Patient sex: M
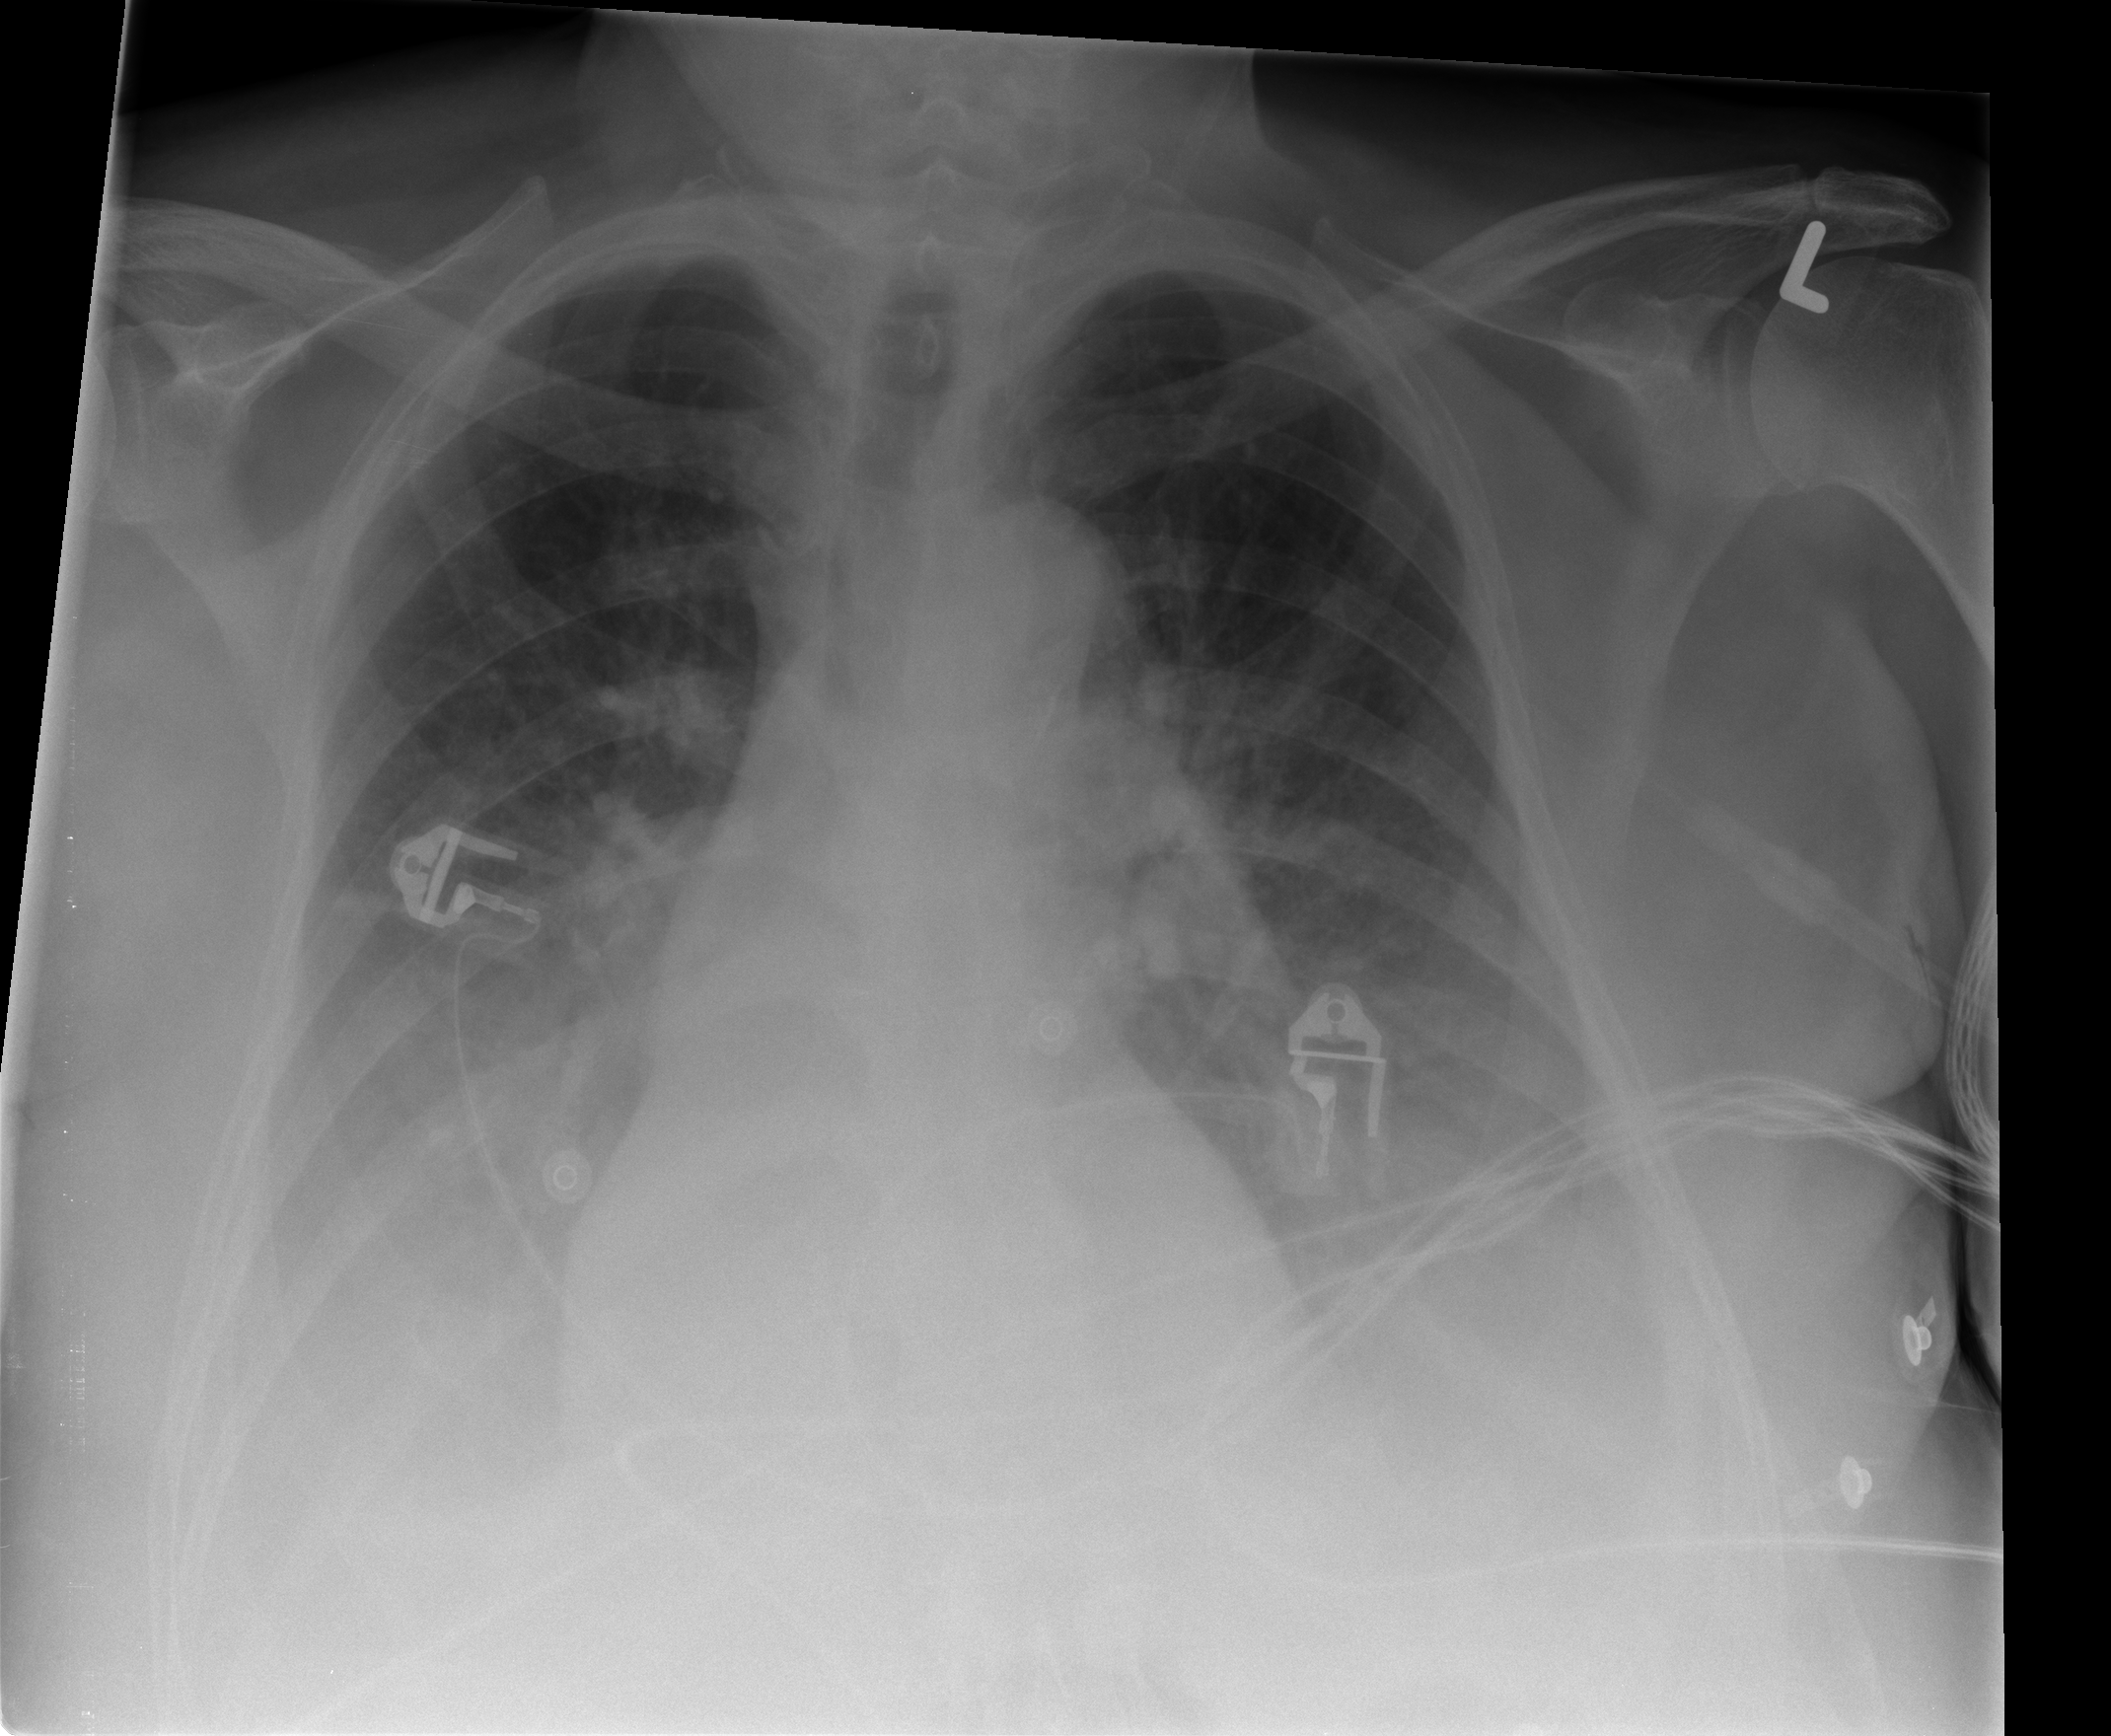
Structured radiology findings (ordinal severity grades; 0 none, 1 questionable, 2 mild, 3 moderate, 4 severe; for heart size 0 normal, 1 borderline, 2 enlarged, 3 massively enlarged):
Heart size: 2
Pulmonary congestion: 2
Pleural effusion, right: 3
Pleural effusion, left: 3
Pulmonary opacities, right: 1
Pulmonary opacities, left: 2
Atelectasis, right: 2
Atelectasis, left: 2